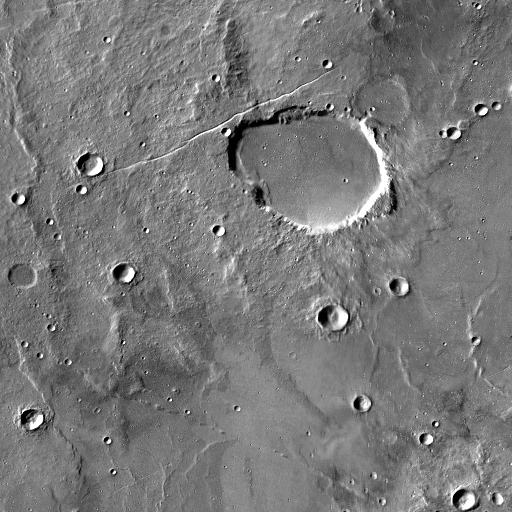
Crater classes present: Background, Other, Buried, Secondary